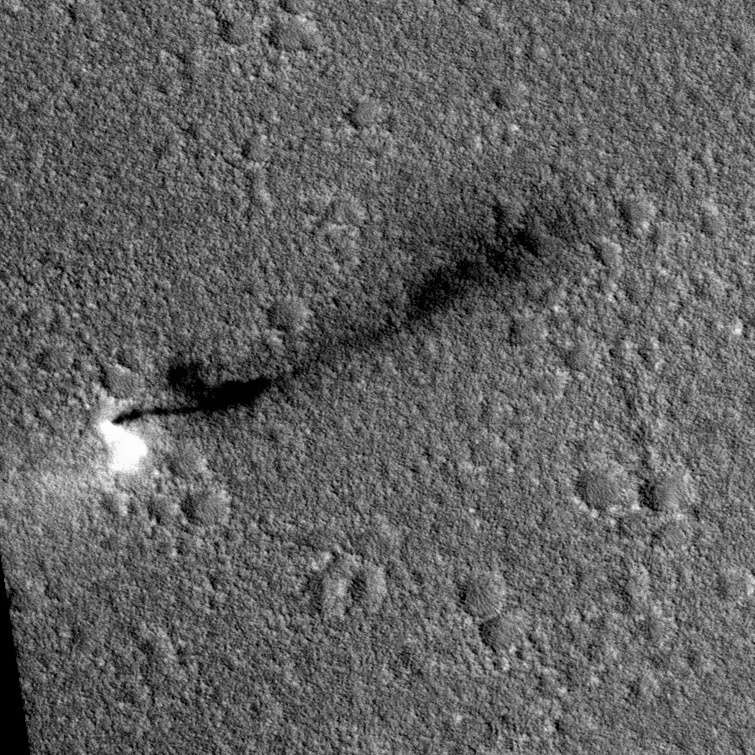
Label: dustdevil